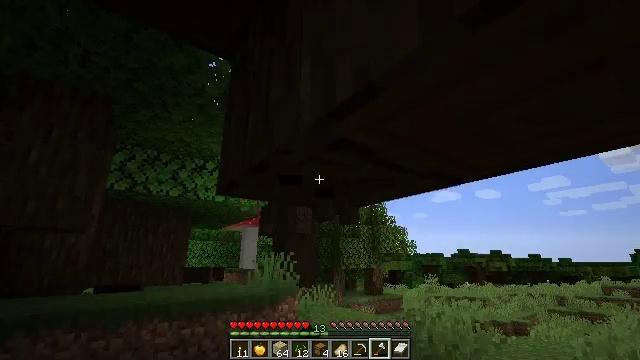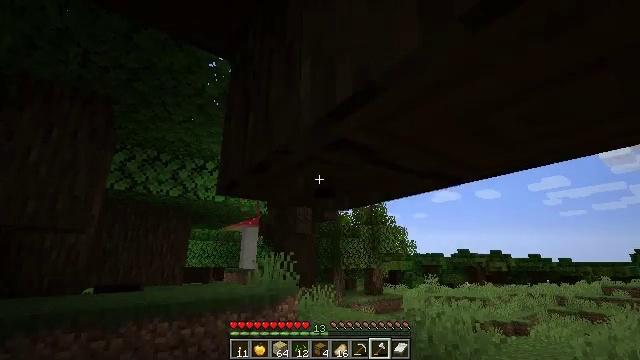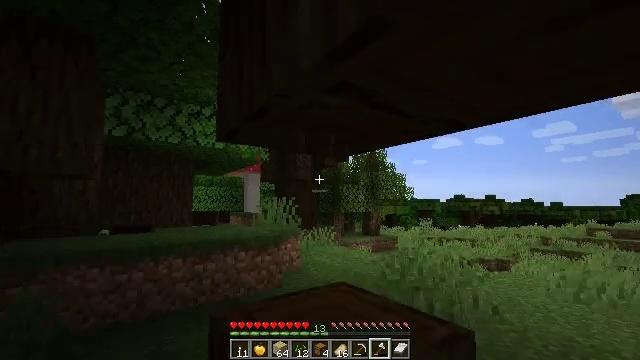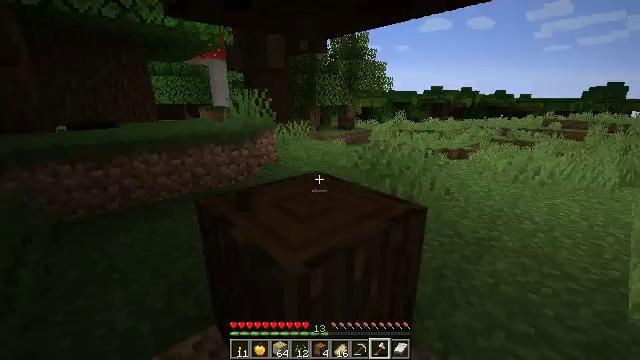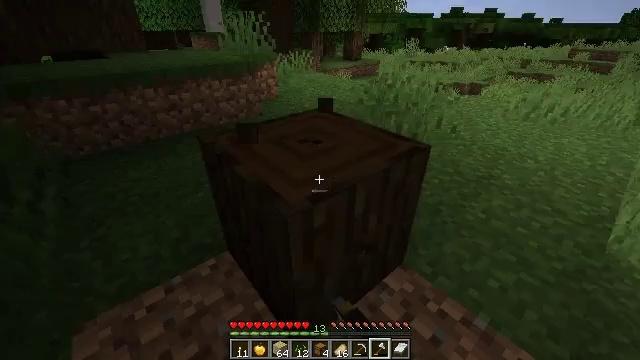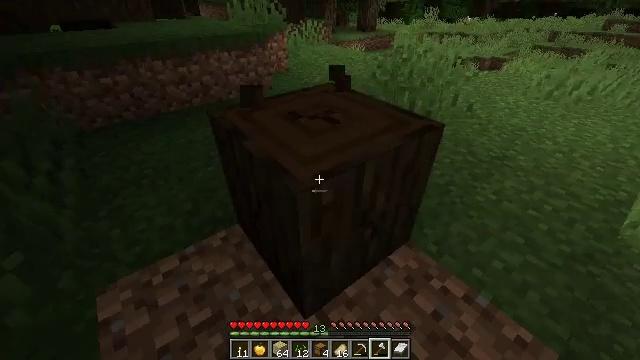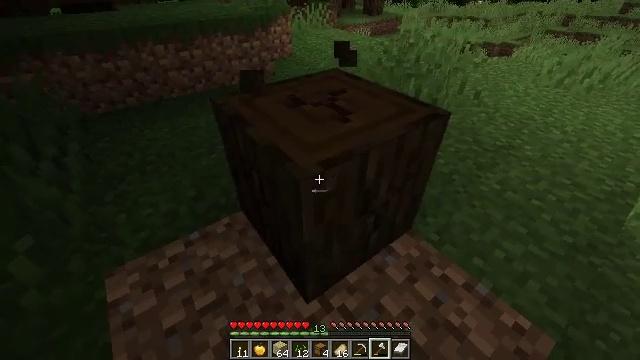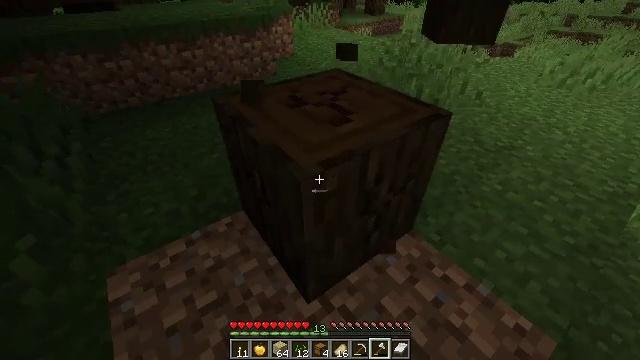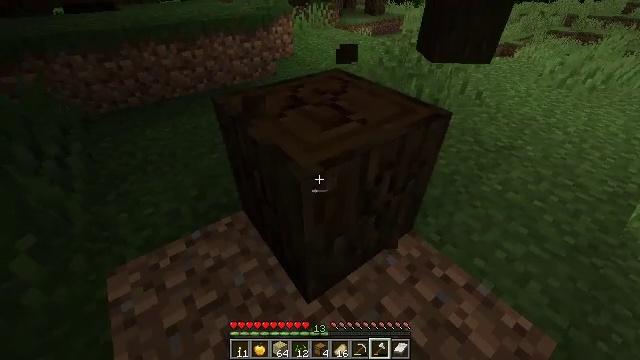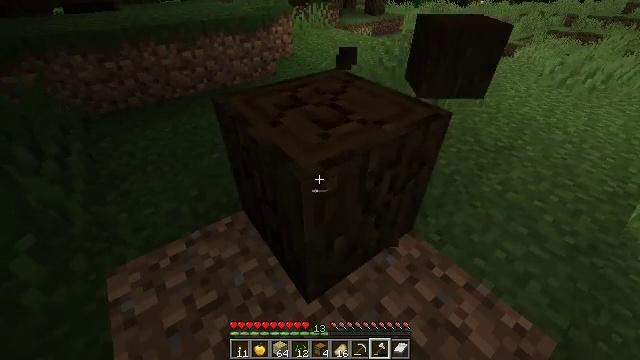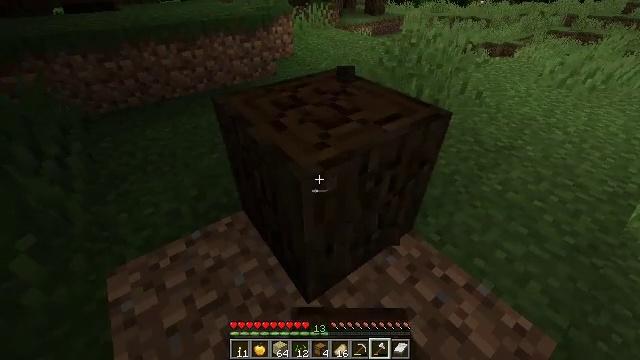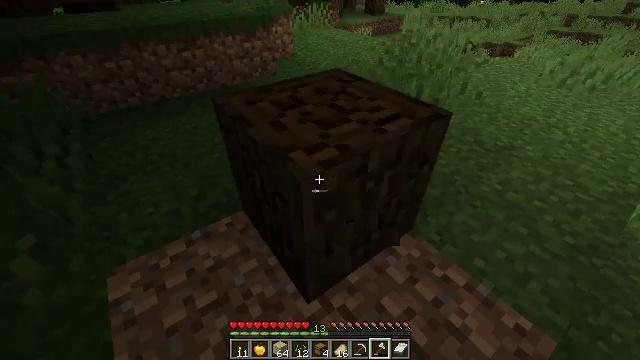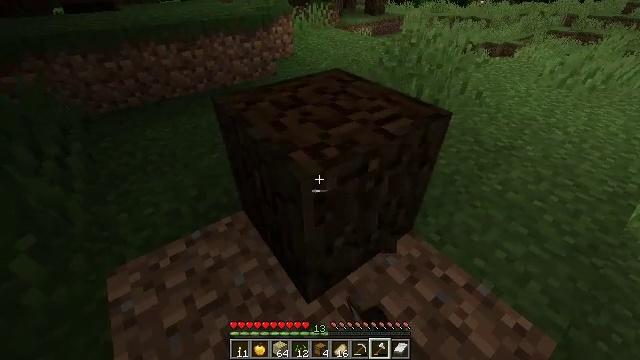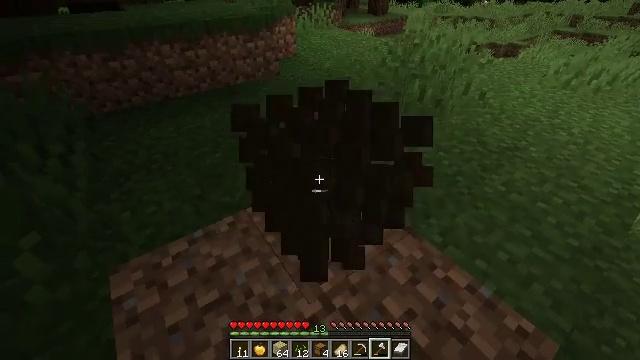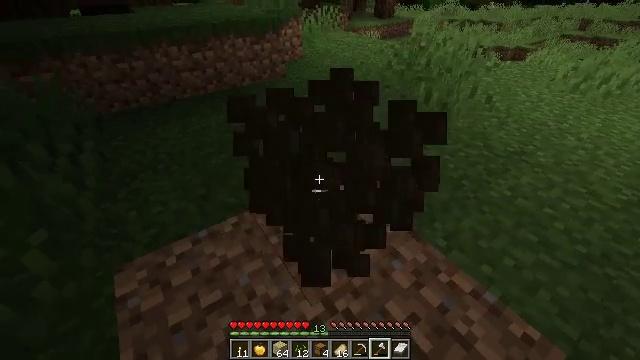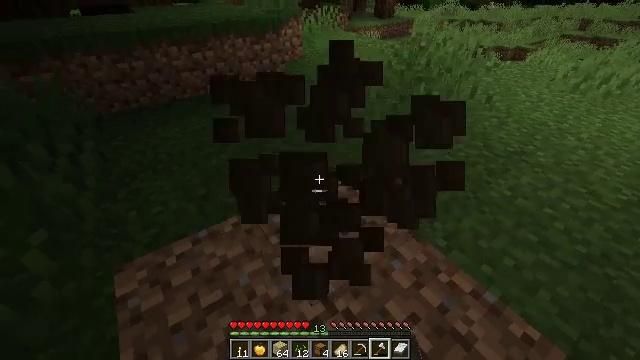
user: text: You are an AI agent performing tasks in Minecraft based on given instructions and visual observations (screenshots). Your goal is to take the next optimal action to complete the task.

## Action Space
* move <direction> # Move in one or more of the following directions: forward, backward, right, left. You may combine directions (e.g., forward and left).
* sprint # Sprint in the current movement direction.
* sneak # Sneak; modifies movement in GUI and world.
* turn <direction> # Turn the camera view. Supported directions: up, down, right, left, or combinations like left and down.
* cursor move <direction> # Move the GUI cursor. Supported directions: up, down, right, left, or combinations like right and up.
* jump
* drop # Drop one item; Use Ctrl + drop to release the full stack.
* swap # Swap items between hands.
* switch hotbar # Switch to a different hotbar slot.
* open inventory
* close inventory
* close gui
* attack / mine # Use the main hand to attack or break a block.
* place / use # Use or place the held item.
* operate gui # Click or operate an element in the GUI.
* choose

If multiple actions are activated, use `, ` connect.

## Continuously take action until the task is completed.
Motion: motion action
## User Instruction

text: Mine the dark oak log from a tree.
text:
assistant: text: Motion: attack / mine
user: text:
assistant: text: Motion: turn down, attack / mine
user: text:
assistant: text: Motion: turn right and down, attack / mine
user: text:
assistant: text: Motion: turn down, attack / mine
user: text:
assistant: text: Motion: turn left and down, attack / mine
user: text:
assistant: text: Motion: turn down, attack / mine
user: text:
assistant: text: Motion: attack / mine
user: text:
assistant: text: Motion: attack / mine
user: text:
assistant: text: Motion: attack / mine
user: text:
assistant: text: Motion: attack / mine
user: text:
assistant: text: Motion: attack / mine
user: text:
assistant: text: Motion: attack / mine
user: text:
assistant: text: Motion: attack / mine
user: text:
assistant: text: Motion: turn left, attack / mine
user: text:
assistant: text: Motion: attack / mine
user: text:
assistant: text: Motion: turn left and up, attack / mine
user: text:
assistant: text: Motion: turn right and up, attack / mine
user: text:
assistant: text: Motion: turn right and up, attack / mine
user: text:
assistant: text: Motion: turn up, attack / mine
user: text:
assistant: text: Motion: turn up, attack / mine
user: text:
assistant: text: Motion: turn up, attack / mine
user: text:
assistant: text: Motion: attack / mine
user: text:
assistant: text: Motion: attack / mine
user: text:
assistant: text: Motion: turn right, attack / mine
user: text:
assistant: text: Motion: turn right and up, attack / mine
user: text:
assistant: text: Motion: turn right and up, attack / mine
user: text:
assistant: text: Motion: attack / mine
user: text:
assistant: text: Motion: attack / mine
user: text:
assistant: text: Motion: attack / mine
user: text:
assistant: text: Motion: attack / mine